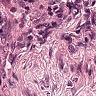
Metastatic tissue present: no